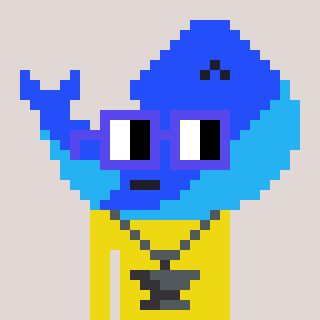
a pixel art character with square blue glasses, a whale-shaped head and a yellow-colored body on a warm background